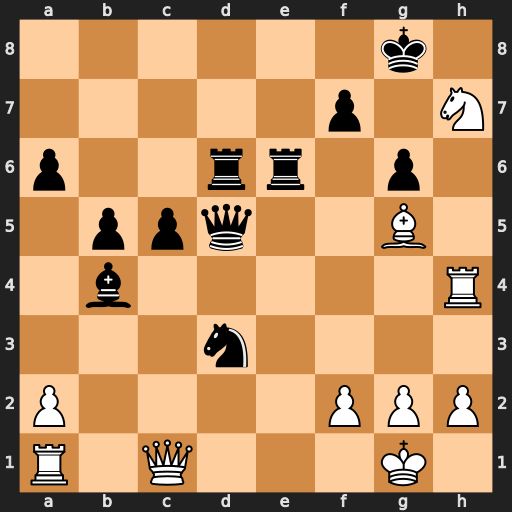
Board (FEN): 6k1/5p1N/p2rr1p1/1ppq2B1/1b5R/3n4/P4PPP/R1Q3K1
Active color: w
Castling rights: -
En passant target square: -
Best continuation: Nf6+ Rxf6 Bxf6 Rxf6 Qh6 Qh5 Rxh5